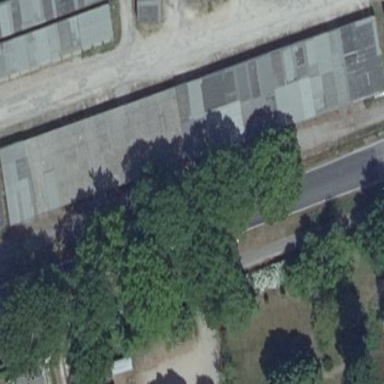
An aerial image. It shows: Garage building in area dedicated to garages.